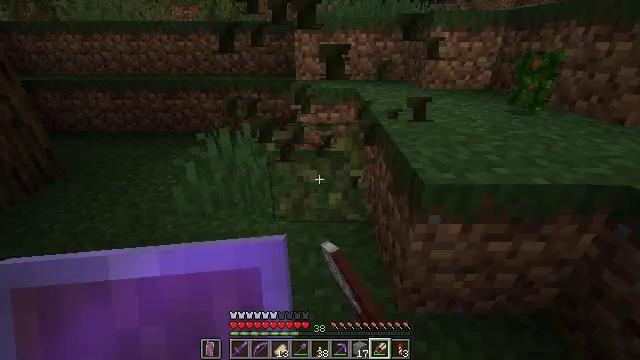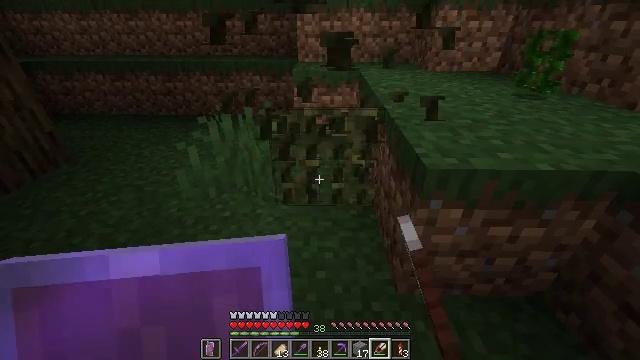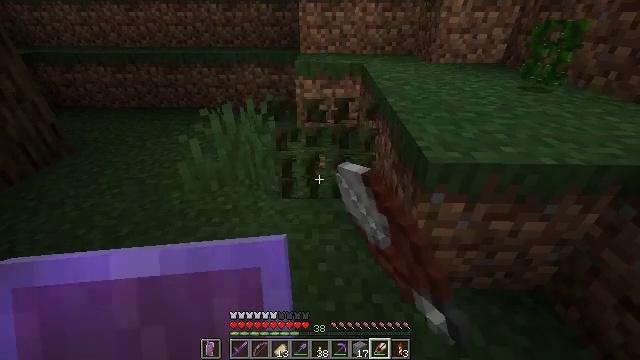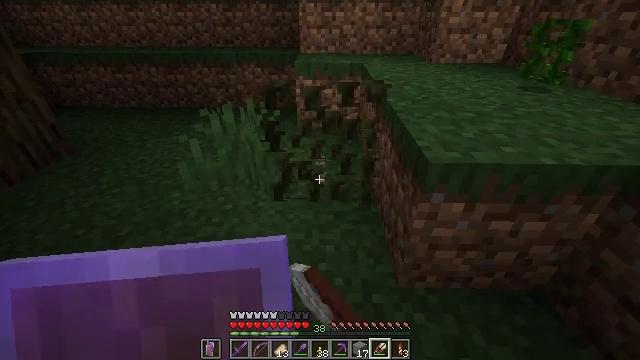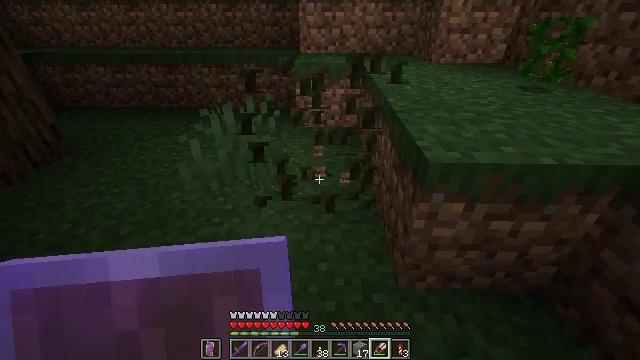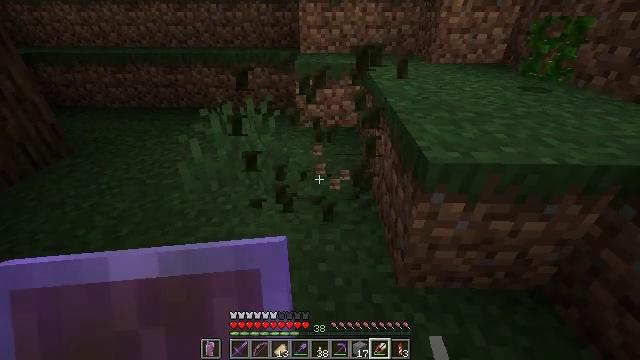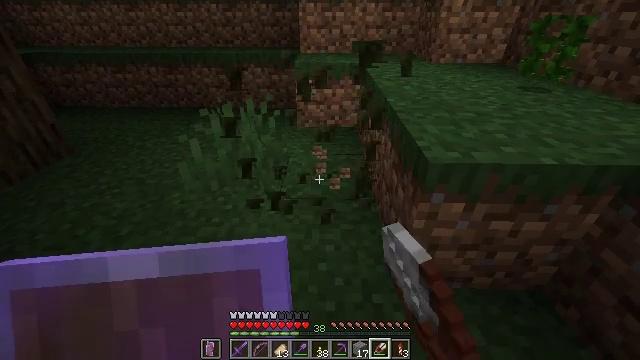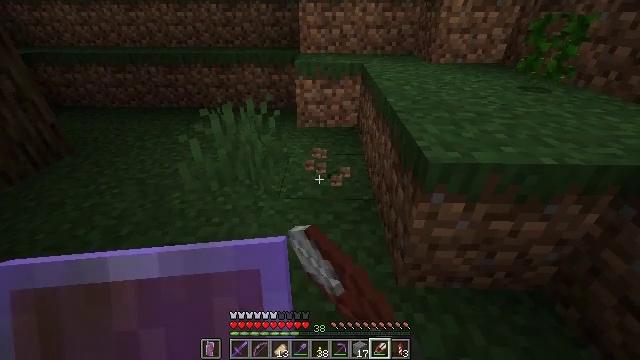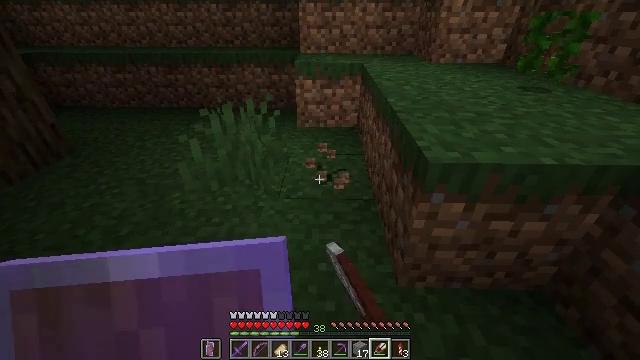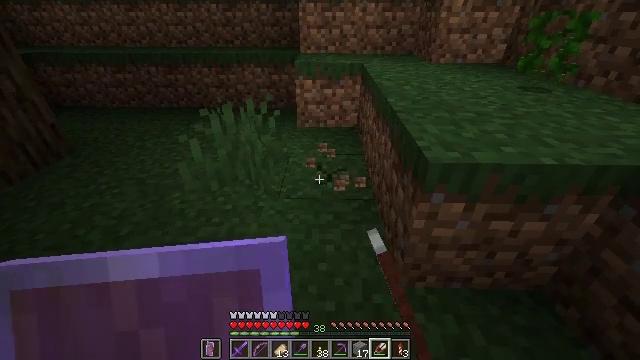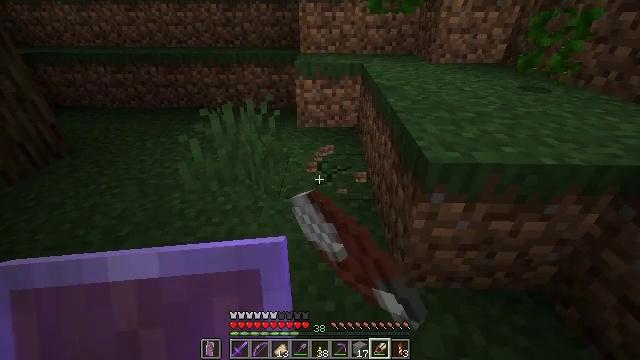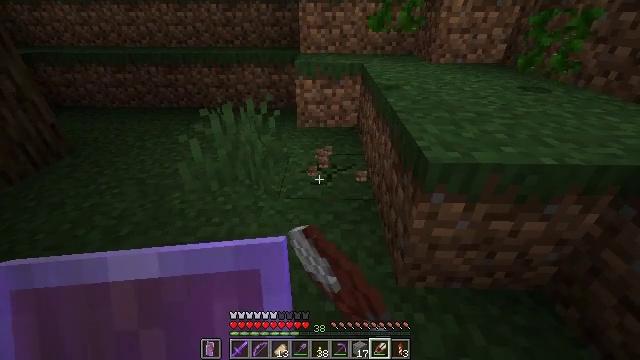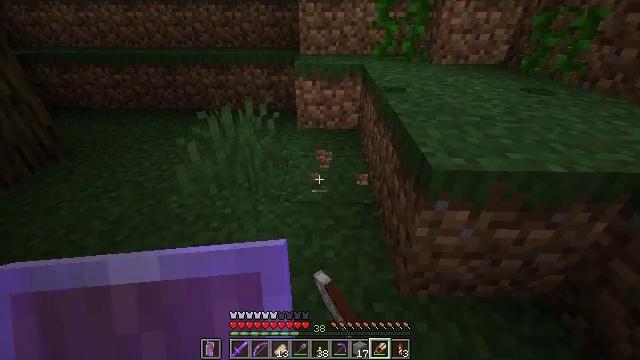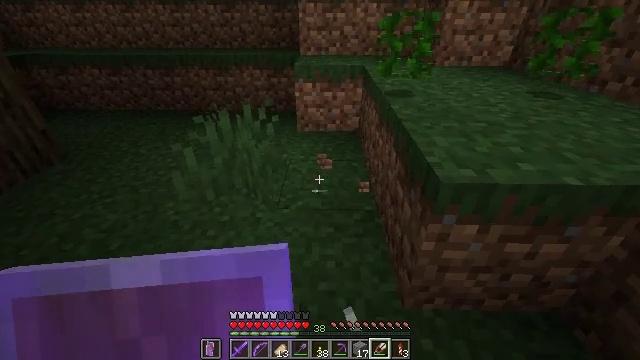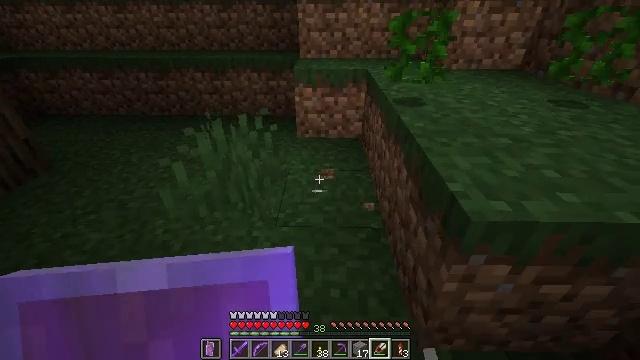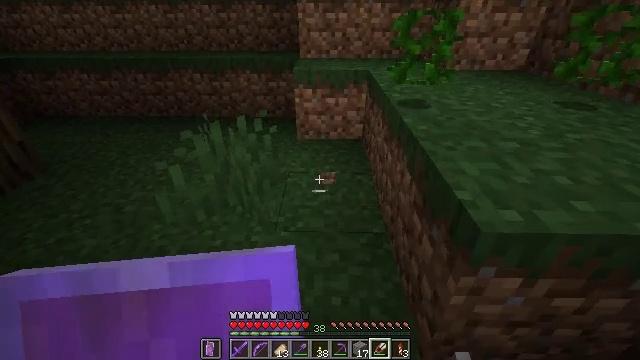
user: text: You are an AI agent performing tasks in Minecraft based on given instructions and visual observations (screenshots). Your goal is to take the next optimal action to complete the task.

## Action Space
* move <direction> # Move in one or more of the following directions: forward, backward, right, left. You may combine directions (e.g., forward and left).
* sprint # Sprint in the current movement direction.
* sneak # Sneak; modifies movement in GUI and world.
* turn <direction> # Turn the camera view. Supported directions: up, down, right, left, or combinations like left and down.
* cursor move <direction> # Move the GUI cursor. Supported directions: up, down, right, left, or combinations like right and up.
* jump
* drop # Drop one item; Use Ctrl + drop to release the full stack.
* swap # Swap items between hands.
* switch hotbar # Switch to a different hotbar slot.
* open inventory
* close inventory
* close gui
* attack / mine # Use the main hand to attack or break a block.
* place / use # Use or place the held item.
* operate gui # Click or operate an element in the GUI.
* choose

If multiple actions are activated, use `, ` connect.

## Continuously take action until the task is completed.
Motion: motion action
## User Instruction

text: Drop oak leaves.
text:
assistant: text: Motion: turn down, attack / mine
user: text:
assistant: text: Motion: turn down, attack / mine
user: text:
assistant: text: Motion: attack / mine
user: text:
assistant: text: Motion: attack / mine
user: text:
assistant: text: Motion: attack / mine
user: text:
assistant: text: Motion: attack / mine
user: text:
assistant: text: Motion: attack / mine
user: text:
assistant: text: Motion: attack / mine
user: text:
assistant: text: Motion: attack / mine
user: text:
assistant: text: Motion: attack / mine
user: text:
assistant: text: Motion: attack / mine
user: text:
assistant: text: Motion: move forward
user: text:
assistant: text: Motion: move forward
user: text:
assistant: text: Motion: move forward
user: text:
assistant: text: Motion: move forward
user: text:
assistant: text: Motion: move forward
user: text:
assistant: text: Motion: move forward
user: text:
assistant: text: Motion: move forward
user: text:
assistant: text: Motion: move forward, turn right
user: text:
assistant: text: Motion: move forward, turn right and up
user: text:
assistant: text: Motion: move forward, turn right and up
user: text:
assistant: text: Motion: move forward, turn right and up
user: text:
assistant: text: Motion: move forward, turn right and up
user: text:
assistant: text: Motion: move forward, turn right and up
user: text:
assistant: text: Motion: turn right and up
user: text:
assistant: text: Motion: turn right and up
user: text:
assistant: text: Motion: no_op
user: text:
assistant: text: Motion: move right
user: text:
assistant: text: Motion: move right
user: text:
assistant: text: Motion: move forward and move right